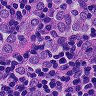
Metastatic tissue present: yes